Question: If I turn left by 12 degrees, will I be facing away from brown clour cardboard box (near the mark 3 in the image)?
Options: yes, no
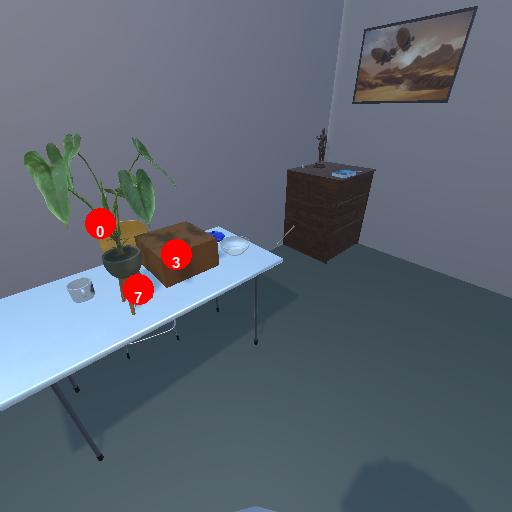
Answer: yes